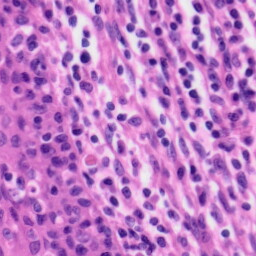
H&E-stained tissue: Tonsil